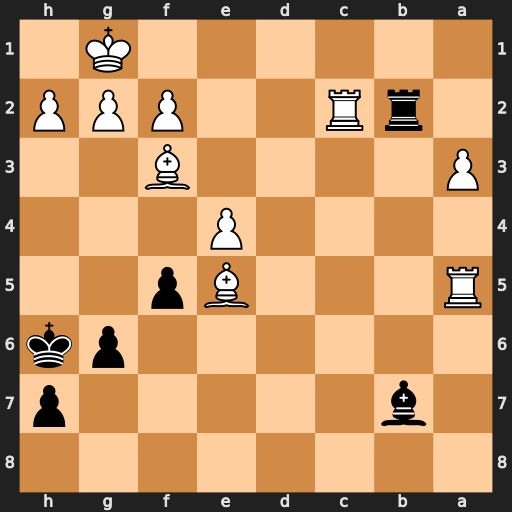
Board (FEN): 8/1b5p/6pk/R3Bp2/4P3/P4B2/1rR2PPP/6K1
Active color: b
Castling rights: -
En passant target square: -
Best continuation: Rb1+ Rc1 Rxc1+ Bd1 Rxd1#